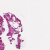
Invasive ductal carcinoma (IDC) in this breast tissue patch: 0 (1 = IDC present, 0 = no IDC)